A time-domain waveform of one vibration snapshot from a rolling-element bearing is shown. Based on the visible evidence, which condition applies: normal, inner_race, outer_race, ball?
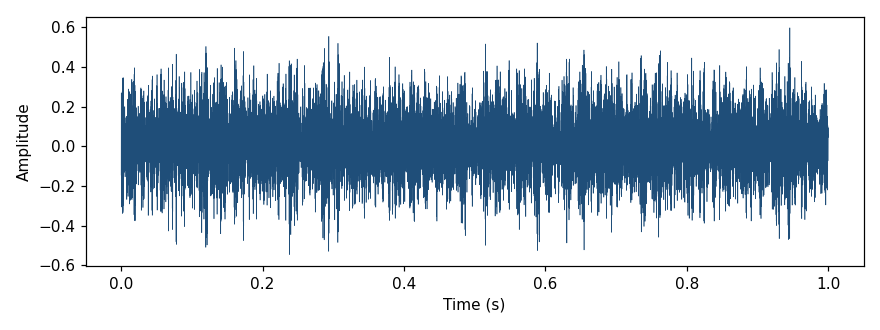
Answer: outer_race